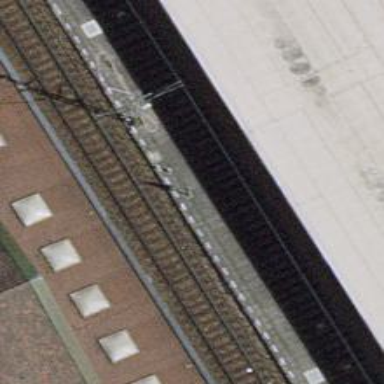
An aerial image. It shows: Public transport stop position along the railway.